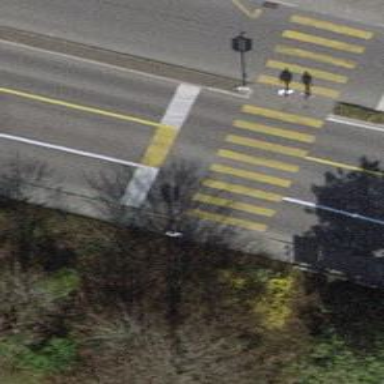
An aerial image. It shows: Road with traffic signals.